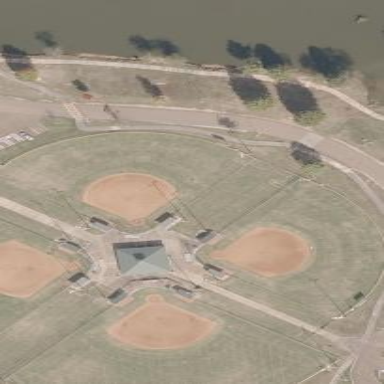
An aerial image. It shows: Baseball pitch for leisure land activities.